Question: We are developing a GIS application on top of Google Map (using Google Map API v3), however the application requires the user to zoom in close since some of the map objects are small (down to about 1 meter), and will require graphic editing.
What is the best way to extend the zoom-range in Google Map API, down to maybe zoom level 30? Can we implement a tile server that "takes over" when Googles tileserver hits the limit? Or make Google Map API just use graphic enlargement for the zoom levels beyond what it has data for? Any other possible approach?
This problem is especially troublesome when using Hybrit or Satellite map, since they have a more shallow zoom level (seems to be around 18 on our locations).
The picture below shows the deepest zoom and how its not quite enough:

/Magnus
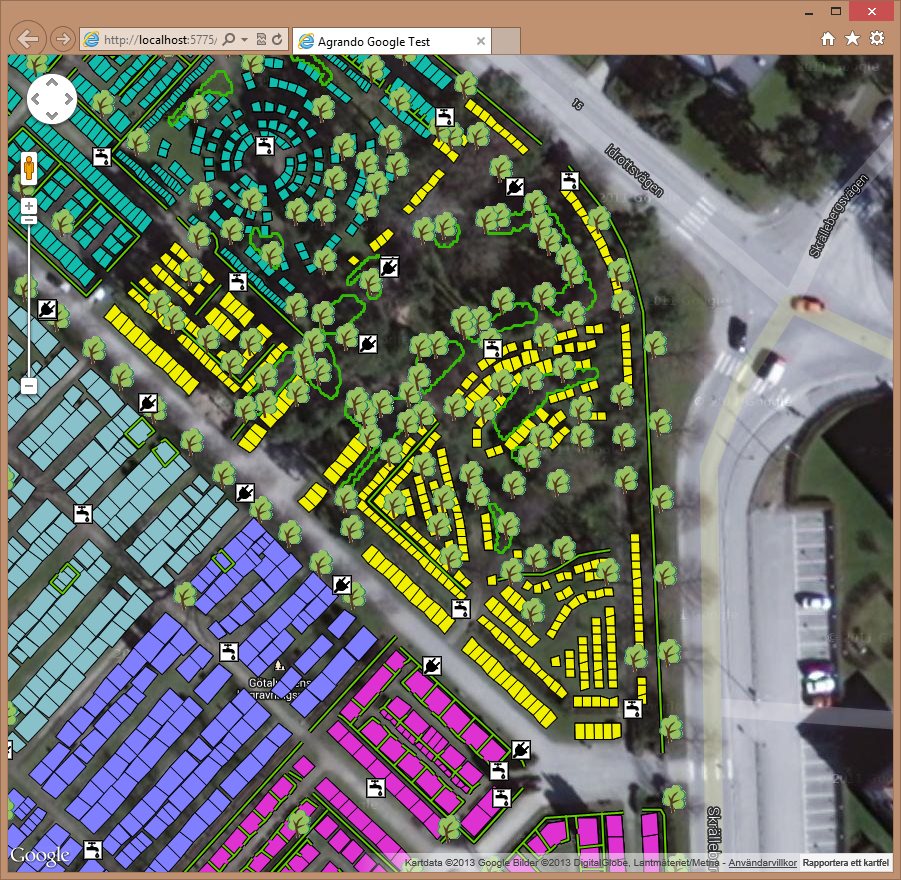
Answer: Here is how I finally solved it. Not a perfect solution, but good enough for my purposes:
- - <URL>-
The biggest problem was to determine if map is at max zoom (the MaxZoomService only works for satellite images). I ended up with an ultra-ugly solution: checking the position of the zoon-handle in the zoom control :-)